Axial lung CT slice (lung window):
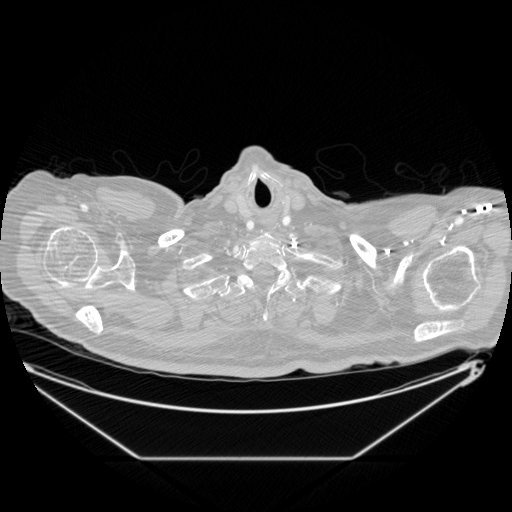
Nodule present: no